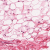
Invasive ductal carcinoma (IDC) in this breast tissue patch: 0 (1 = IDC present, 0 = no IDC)